Field crop: tomato
Growth stage: 2
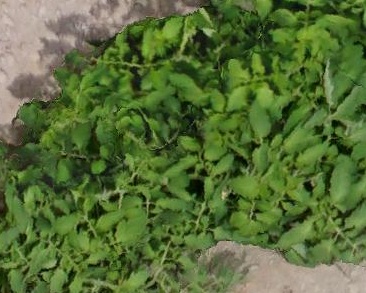
Species: tomato